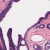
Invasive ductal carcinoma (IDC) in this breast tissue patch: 0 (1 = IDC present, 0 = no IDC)